Interaction volume radius: 5 \u00c5
Interaction volume height: 15 \u00c5
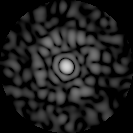
Disorder parameter: 0.8216